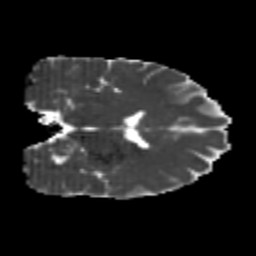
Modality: MD
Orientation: coronal
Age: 24
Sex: male
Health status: healthy
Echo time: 0.074 s